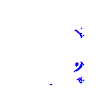
Particle: electron